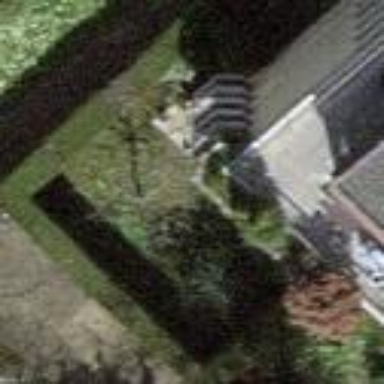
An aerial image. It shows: Garden enclosed by fence.